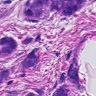
Metastatic tissue present: yes